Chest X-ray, PA view. Patient: 52 years old, sex M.
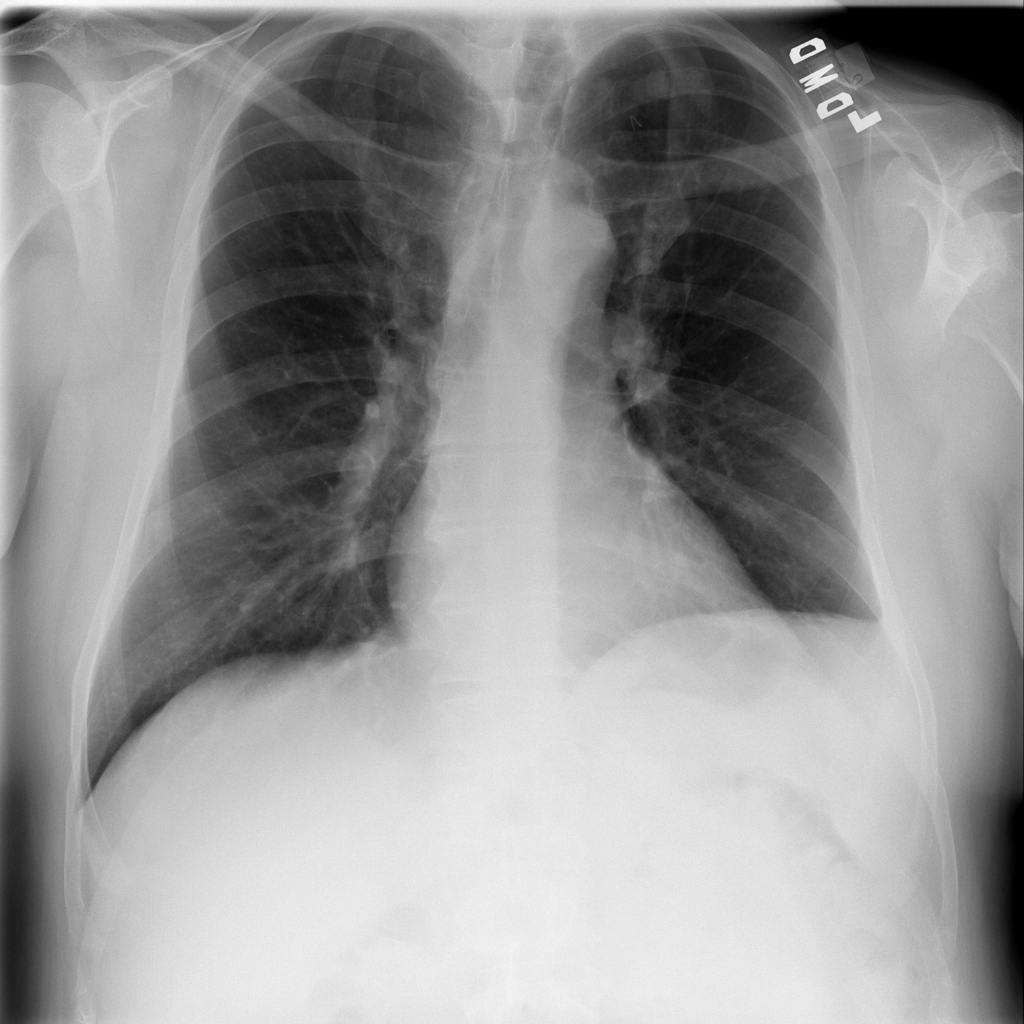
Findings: Nodule